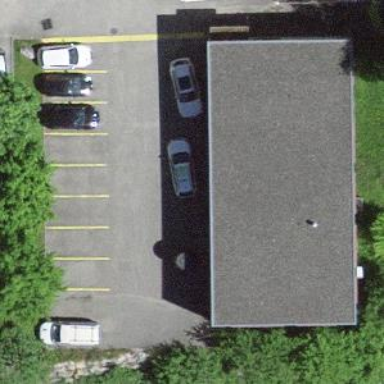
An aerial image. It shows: Commercial building.